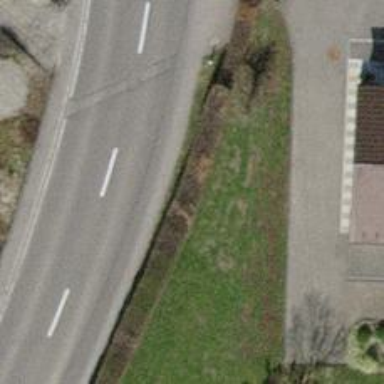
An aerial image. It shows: Hedge acting as barrier.